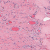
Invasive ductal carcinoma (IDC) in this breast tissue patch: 0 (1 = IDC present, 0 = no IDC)